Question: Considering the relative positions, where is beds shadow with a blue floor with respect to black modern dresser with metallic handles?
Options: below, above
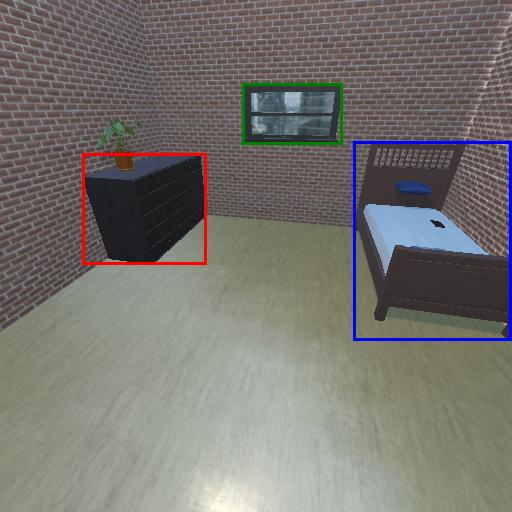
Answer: below